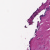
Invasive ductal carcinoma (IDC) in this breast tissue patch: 0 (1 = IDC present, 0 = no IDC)